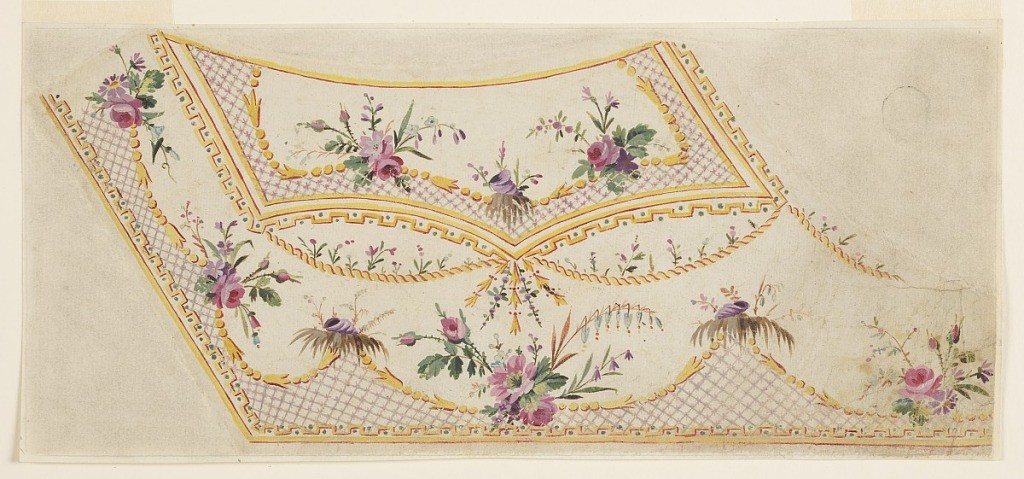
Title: Design for the Embroidery of a Man's Waistcoat of the "Fabrique de St. Ruf"
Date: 1790-1795
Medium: Graphite, brush and gouache on paper
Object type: Drawing
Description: Left bottom corner, crenellated bands along the inner edge, beneath and beside the pocket. The fields are decorated with bunches of flowers and shells. The motifs are connected by festoons, bordering cross-hatched grounds. Cord festoons are suspended from the bottom of the pocket. Plants are included in the pattern.